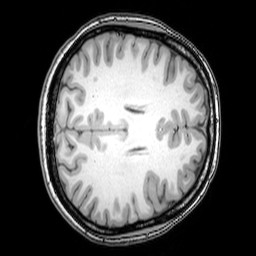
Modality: T1w
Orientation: axial
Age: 23
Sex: female
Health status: healthy
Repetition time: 0.081 s
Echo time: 0.037 s